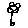
Label: flower